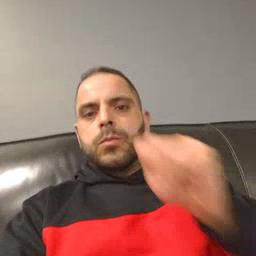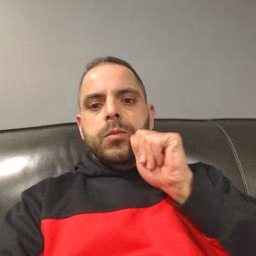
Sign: aunt